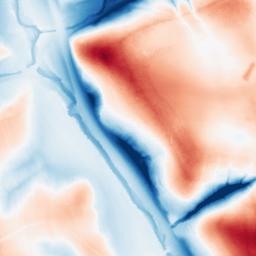
Category: trend_removal
Decomposition family: local_polynomial
Decomposition parameters: window_size: 101
degree: 3
Upsampling method: lanczos
Upsampling parameters: scale: 4
Upsampling scale: 4